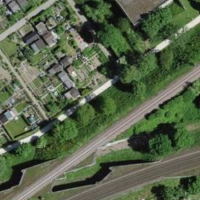
EUNIS habitat code: 57
Species observed at this site:
Symphyotrichum novae-angliae
Sedum album
Tanacetum parthenium